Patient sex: F
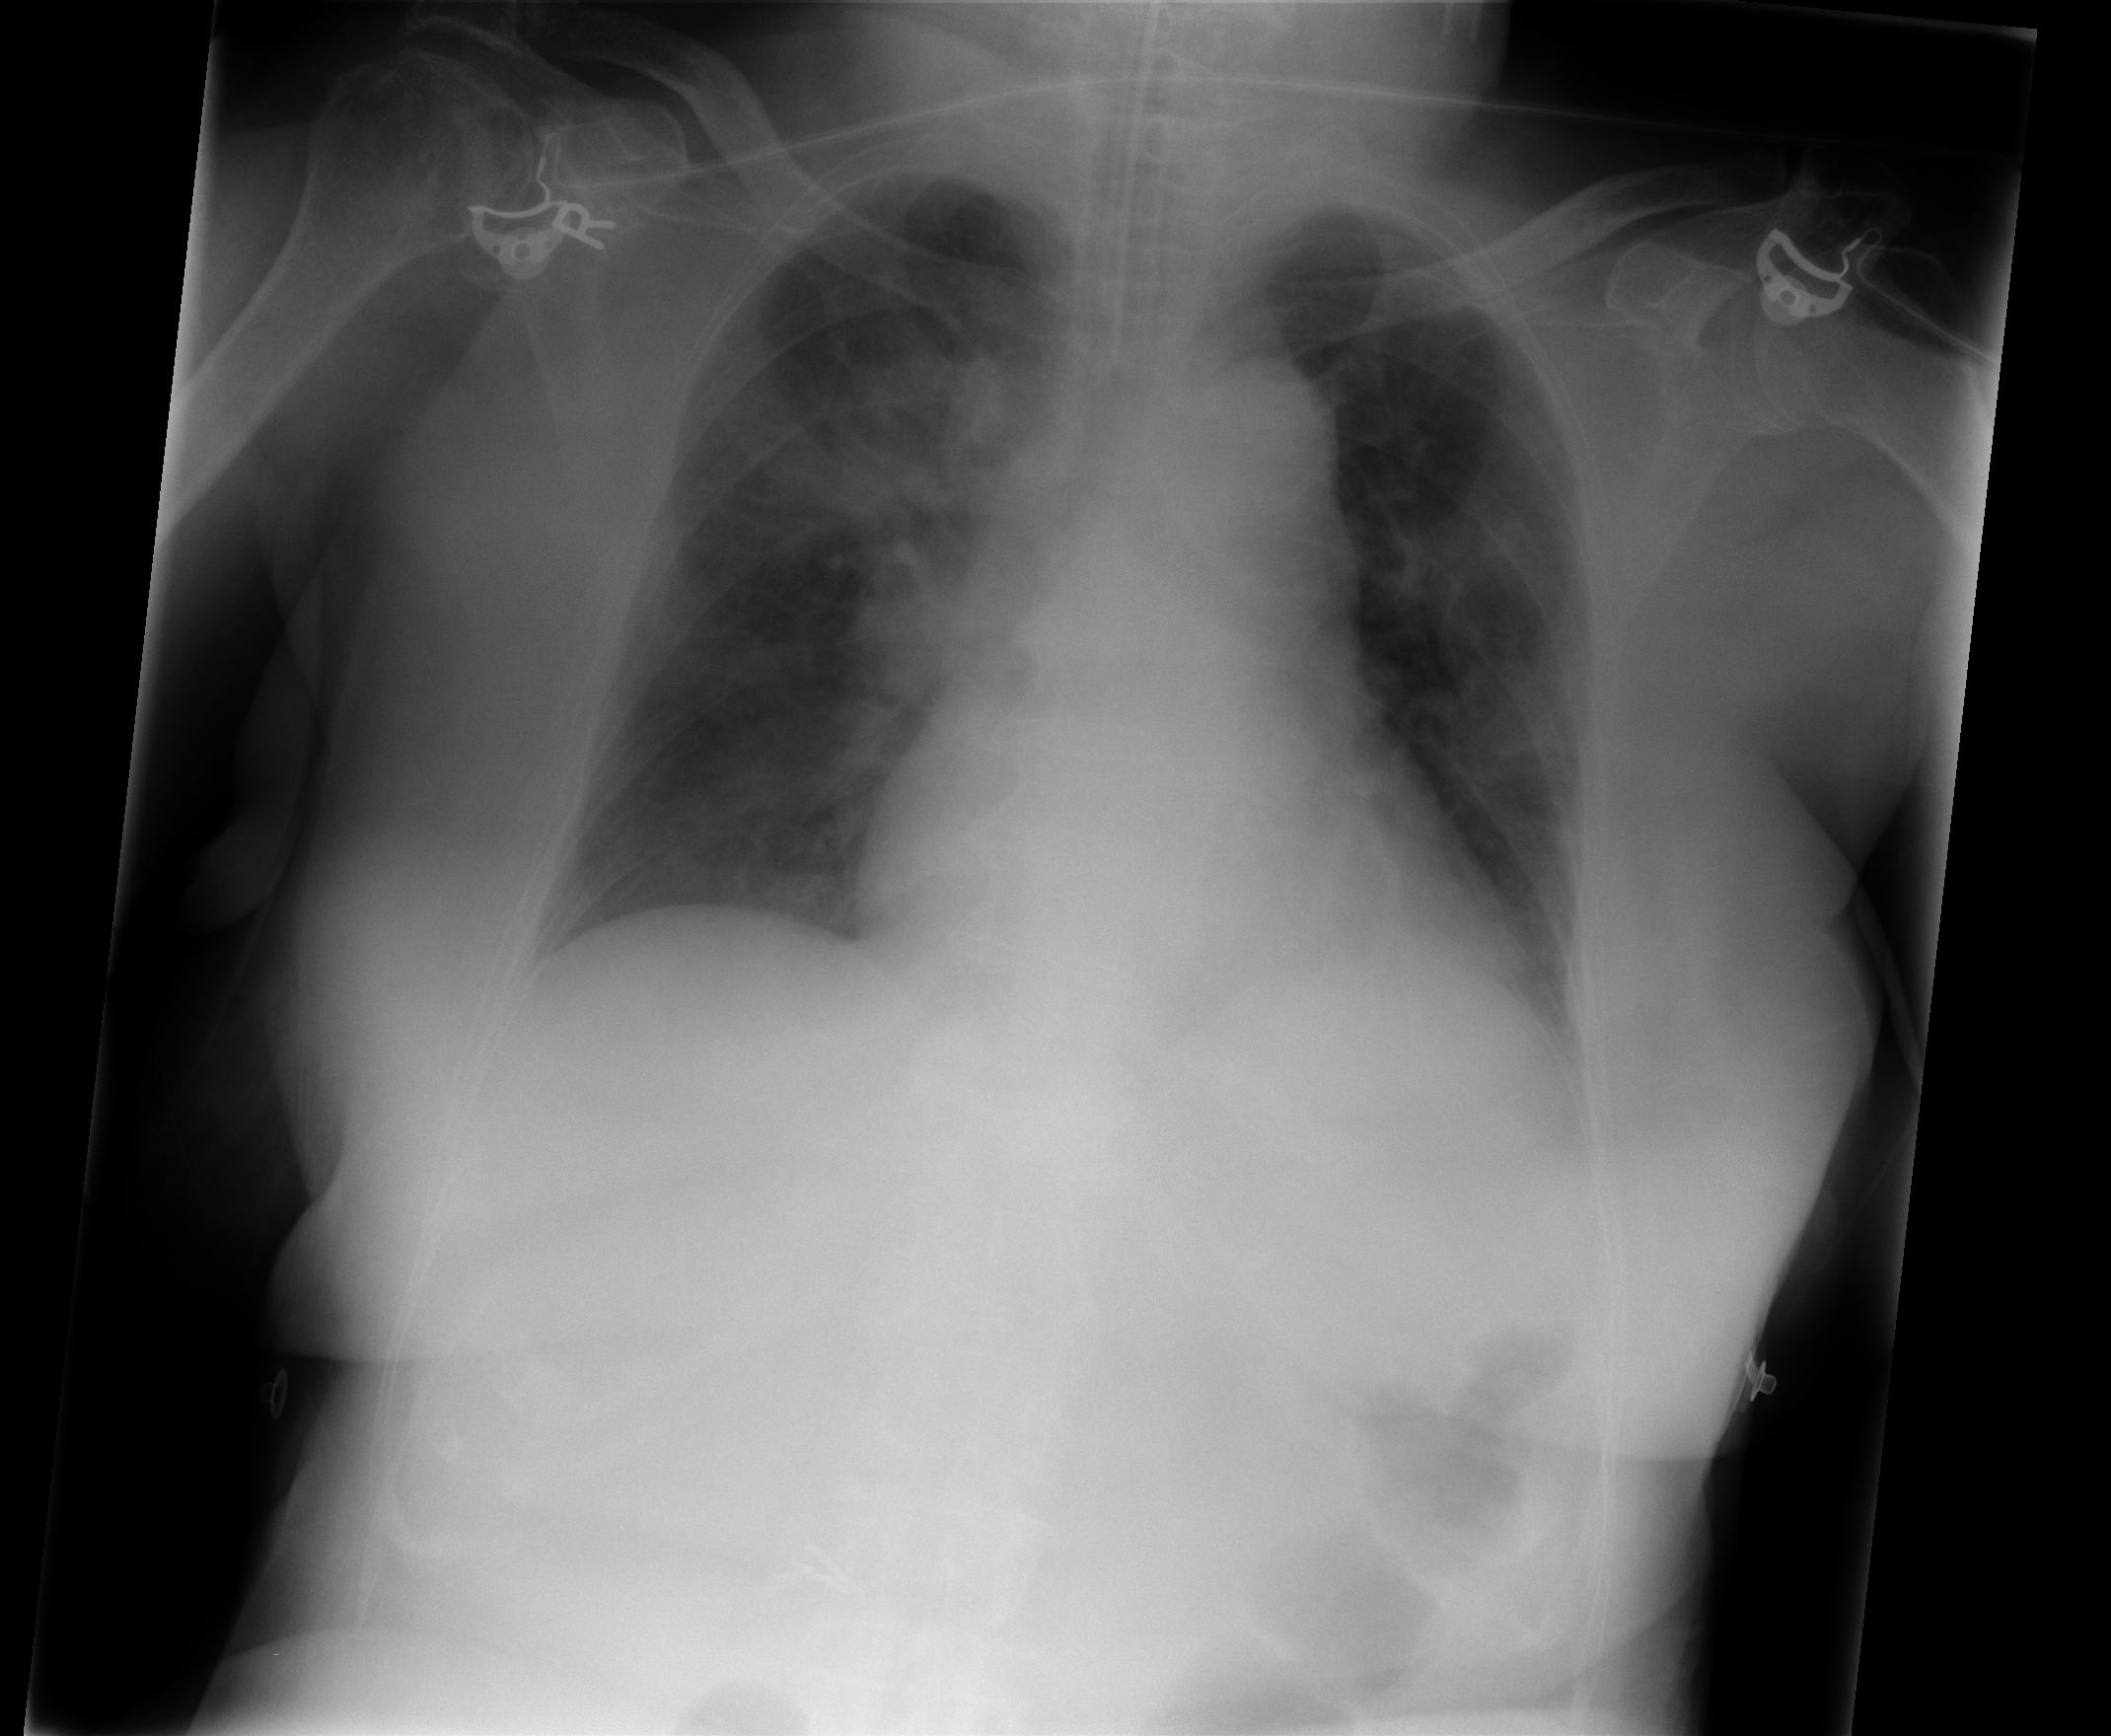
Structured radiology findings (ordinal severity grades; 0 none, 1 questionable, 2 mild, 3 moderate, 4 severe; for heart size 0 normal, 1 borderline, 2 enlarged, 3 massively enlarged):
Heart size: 2
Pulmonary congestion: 1
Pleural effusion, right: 0
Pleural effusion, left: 1
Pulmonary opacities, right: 2
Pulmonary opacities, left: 2
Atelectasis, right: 2
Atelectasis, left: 2